Question: Can anyone help with advices or ready solution how to implement such a checkbox list as on the screen below?

Thank you!
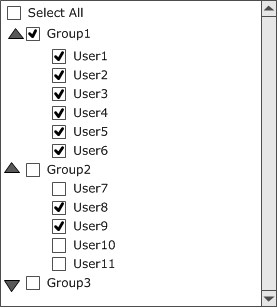
Answer: You might check out the <URL> jQuery plugin. Behind the scenes the markup will be composed of nested unordered lists and regular checkboxes. Should make it easy to integrate into an MVC solution.